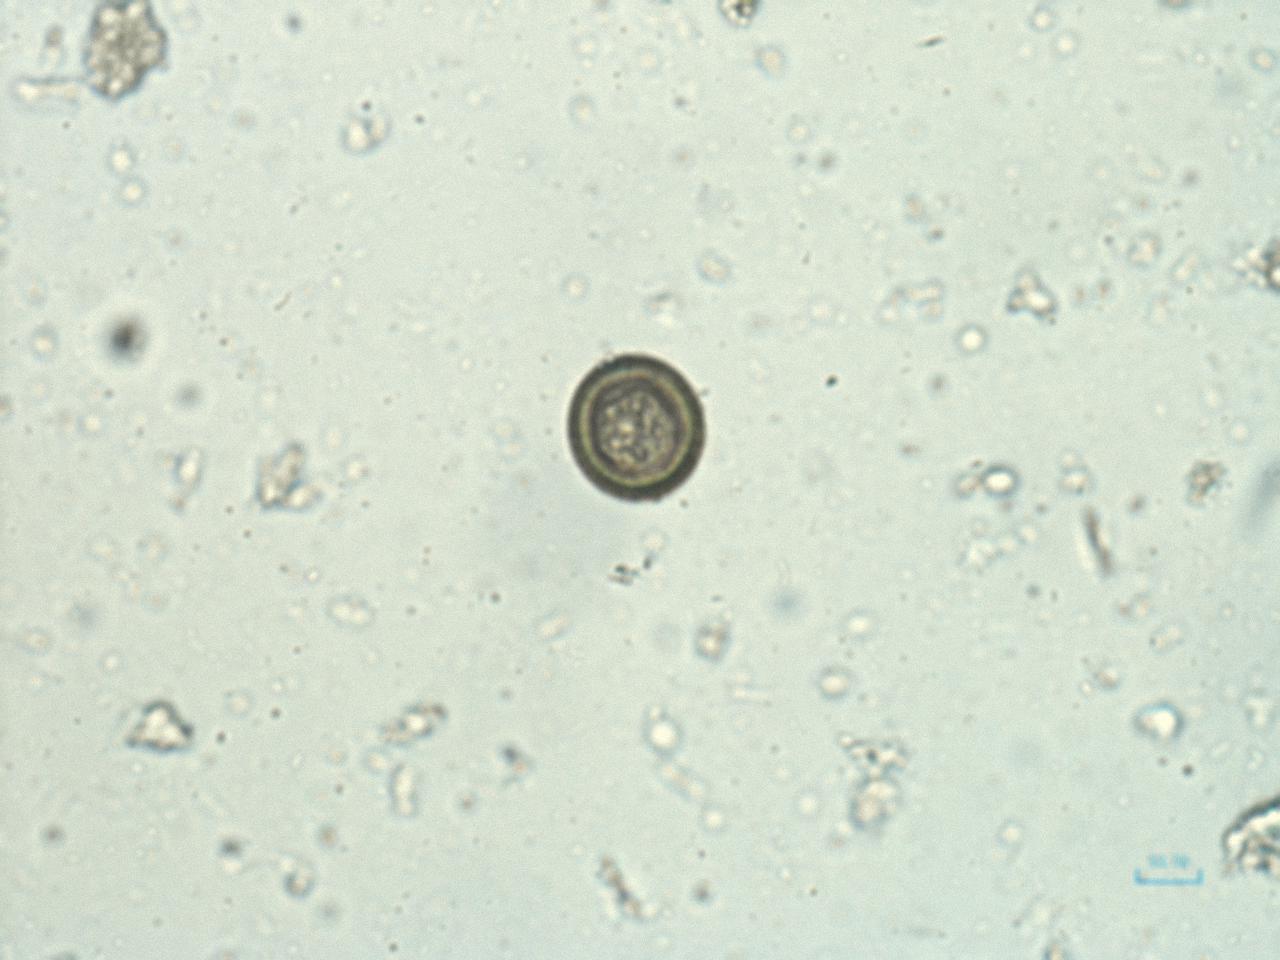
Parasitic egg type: Taenia spp. egg